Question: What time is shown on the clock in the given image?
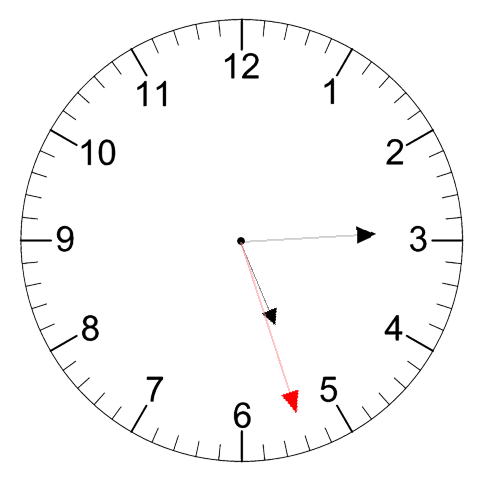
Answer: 05:14:27